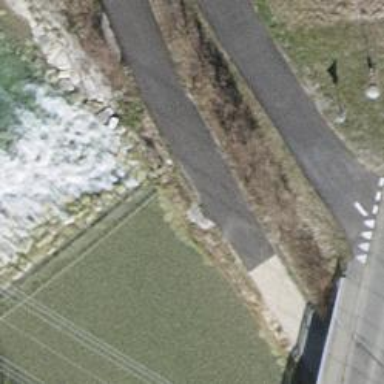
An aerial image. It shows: Lift gate barrier.